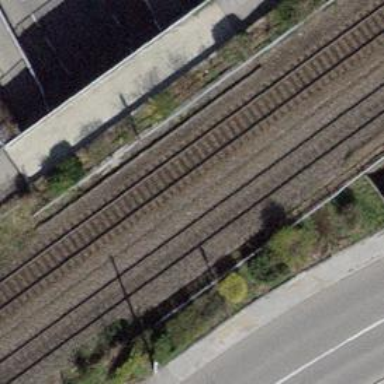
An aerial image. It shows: Railway milestone.